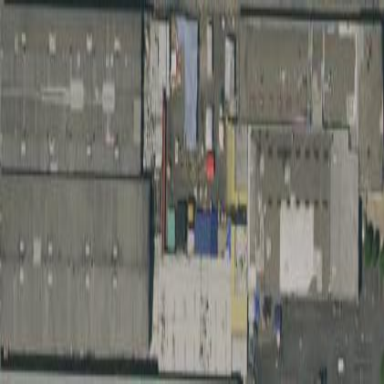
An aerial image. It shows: Warehouse.